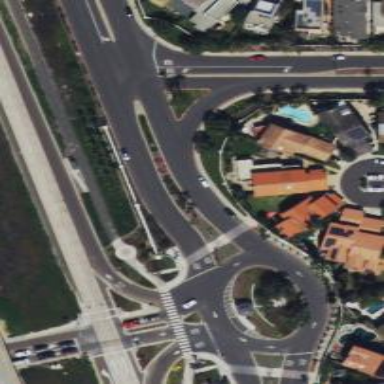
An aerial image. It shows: Road with crossing.